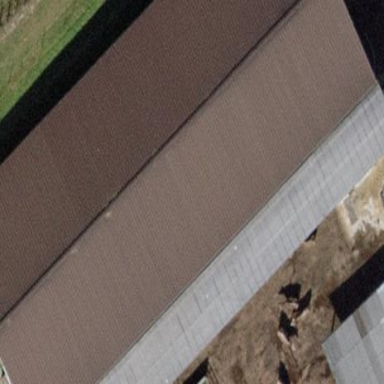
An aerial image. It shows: Barn.